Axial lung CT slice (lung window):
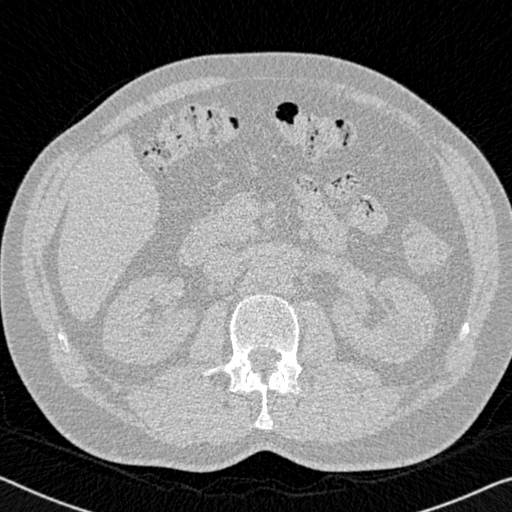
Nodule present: no